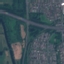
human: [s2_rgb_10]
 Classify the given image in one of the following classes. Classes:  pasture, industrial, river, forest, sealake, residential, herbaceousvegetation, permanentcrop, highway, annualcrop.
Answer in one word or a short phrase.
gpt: Highway